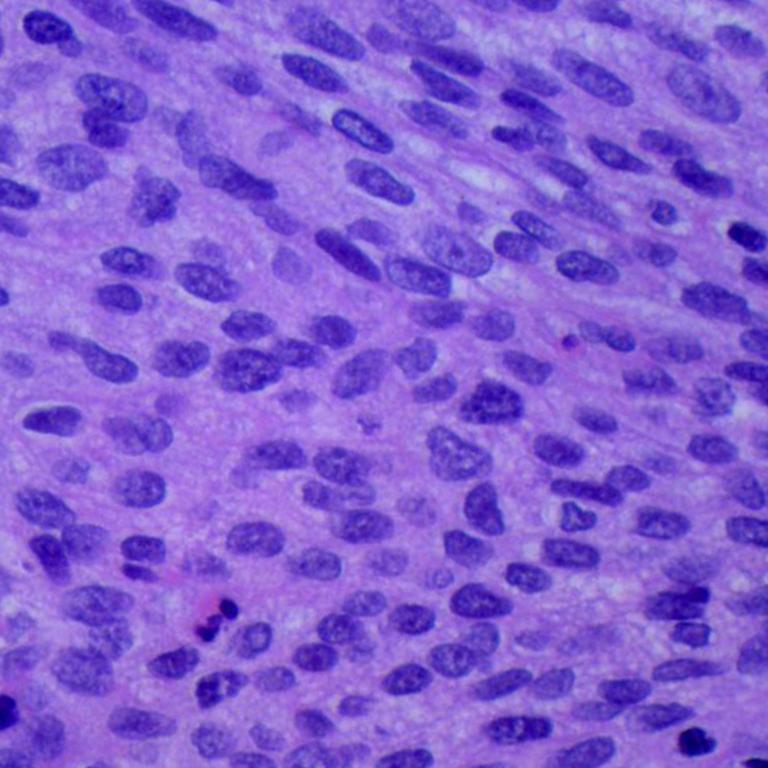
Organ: lung
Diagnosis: squamous carcinomas